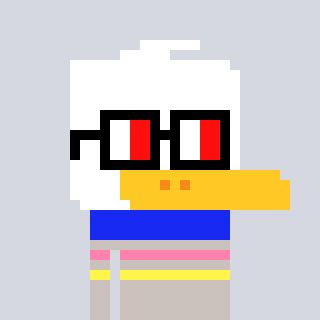
a pixel art character with square glasses with black frames and red eyes, a duck-shaped head and a foggrey-colored body on a cool background